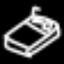
Label: bed